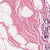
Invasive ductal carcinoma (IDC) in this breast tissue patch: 0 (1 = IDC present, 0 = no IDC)